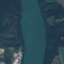
Label: River